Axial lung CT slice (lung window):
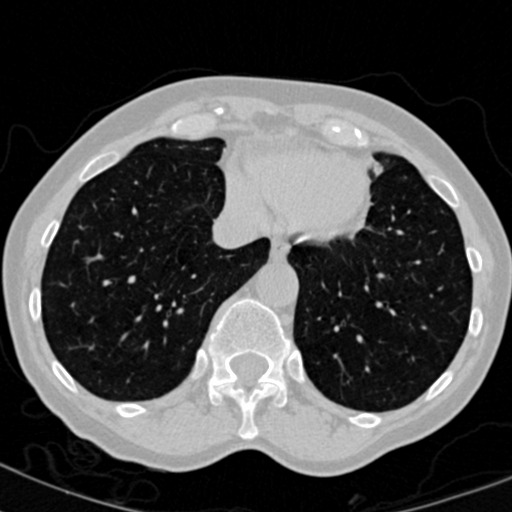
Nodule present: no